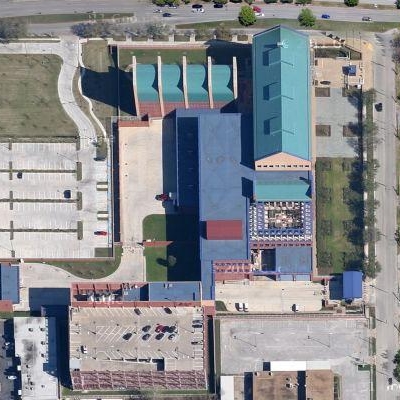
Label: Industry